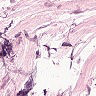
Metastatic tissue present: no